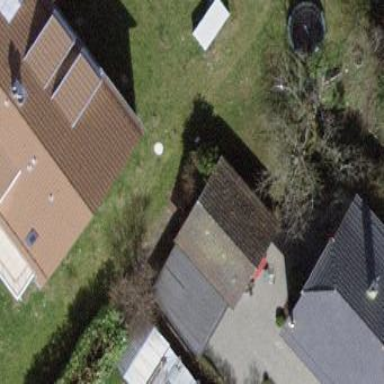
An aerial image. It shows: Shed building.